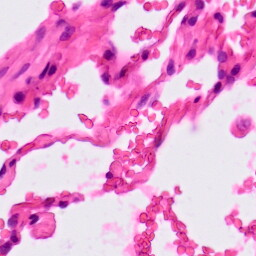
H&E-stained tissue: Lung